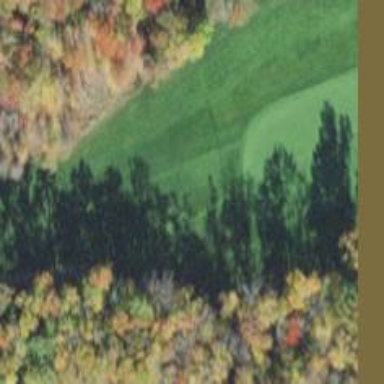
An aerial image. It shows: Path used for both walking and golf.